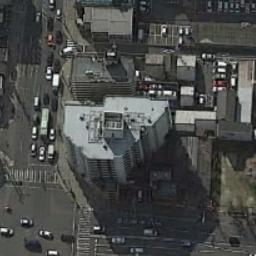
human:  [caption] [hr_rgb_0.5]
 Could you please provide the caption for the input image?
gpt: A commercial area with some connected buildings is surrounded by some roads .

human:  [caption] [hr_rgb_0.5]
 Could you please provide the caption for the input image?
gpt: The commercial area is near the road with many cars .

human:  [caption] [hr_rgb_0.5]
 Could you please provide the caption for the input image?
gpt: In a business district there are several tall buildings of different shapes and several roads with many cars  There are many cars in the open space beside the road .

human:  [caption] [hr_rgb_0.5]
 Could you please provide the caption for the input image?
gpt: There are many cars on the road beside the building .

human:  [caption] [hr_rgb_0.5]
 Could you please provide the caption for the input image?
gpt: A gray building at the corner on a commercial area .